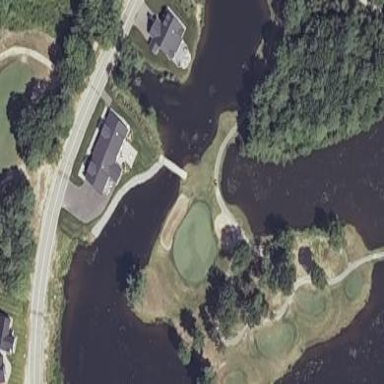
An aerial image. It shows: Water hazard in golf course. The hazard is natural water feature.